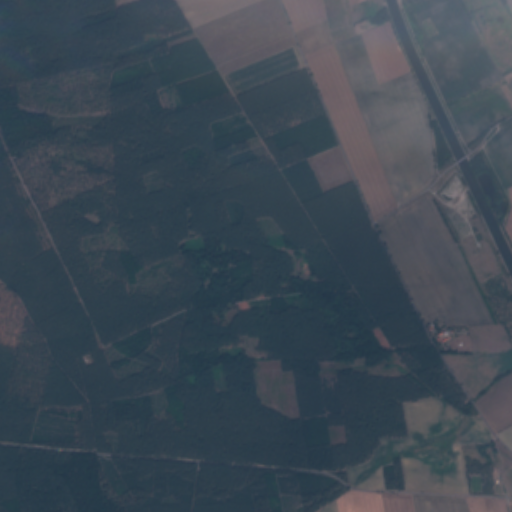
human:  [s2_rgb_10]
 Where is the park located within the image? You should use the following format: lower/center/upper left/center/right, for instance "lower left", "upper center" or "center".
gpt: The park is located in the lower right of the image.
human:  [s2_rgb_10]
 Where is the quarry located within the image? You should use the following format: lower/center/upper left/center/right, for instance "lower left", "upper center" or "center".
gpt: The quarry is located in the center right of the image.
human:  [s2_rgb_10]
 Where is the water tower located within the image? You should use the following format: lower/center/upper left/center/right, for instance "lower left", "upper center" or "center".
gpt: The water tower is located in the lower left of the image.
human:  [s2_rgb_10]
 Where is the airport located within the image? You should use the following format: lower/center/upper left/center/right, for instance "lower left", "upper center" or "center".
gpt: There is no airport in the image.